Question: I have a DataGridView and I wish to provide a feature of Exporting Selected Rows and Columns to excel
However, My Selected row count was always coming out to be ZERO, so I did
'''
dataGridView1.SelectionMode = DataGridViewSelectionMode.FullRowSelect;
'''
Now, I can not select Individual columns, whenever I select any row, It selects all columns being a full row select
Same is the case with Columns as well
If I do
'''
dataGridView1.SelectionMode = DataGridViewSelectionMode.FullColumnSelect;
'''
It selects the whole column.
if I don't do this selection Modes, then
'''
dataGridView1.SelectedRows.Count & dataGridView1.SelectedColumns.Count
'''
always return zero.
How Can I make something like in the Image ?

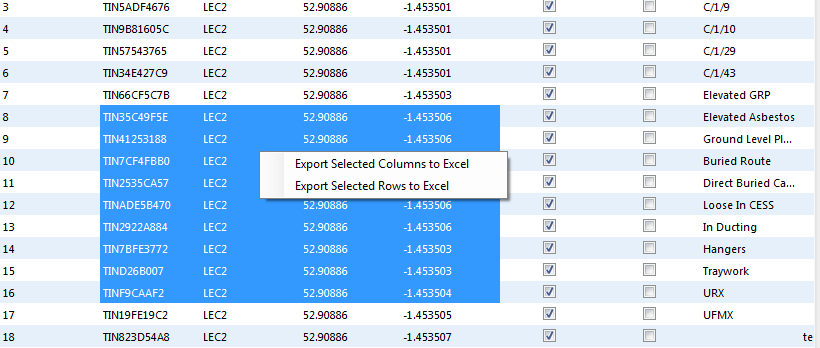
Answer: Here's how you can get the selected rows:
'''
var selectedRows =
this.dataGridView1.SelectedCells.Cast<DataGridViewCell>()
.Select(cell => cell.OwningRow)
.Distinct()
.OrderBy(row => row.Index);
'''
You can either call 'Count' on that to get the count but, rather than enumerating twice, call 'ToArray' and then get the 'Length' of the array.